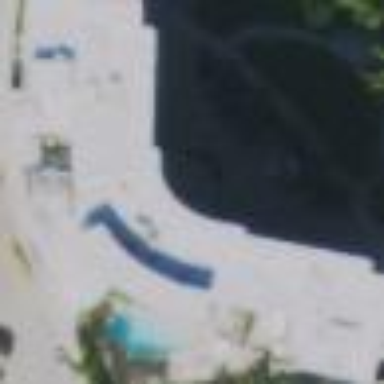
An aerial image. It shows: Hotel building.